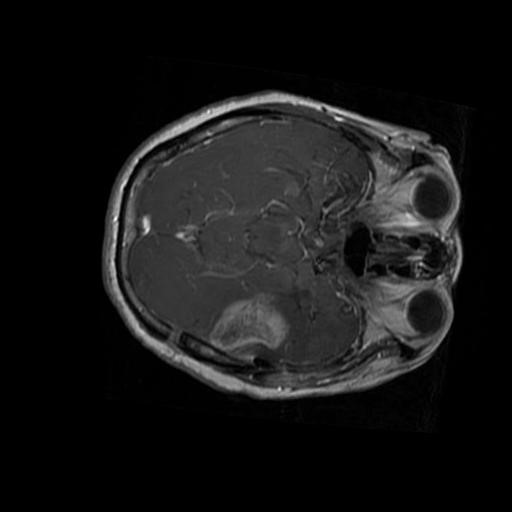
Label: brain_glioma